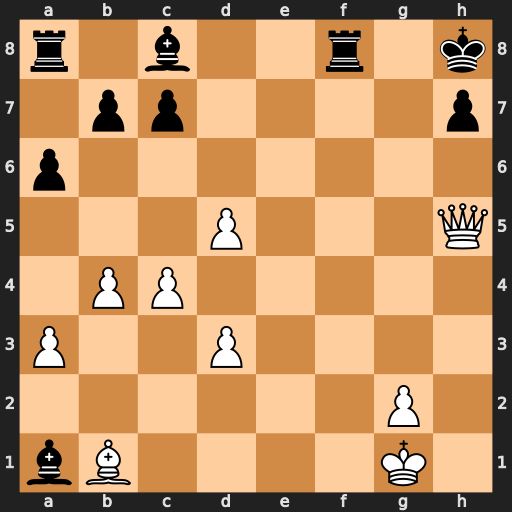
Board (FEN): r1b2r1k/1pp4p/p7/3P3Q/1PP5/P2P4/6P1/bB4K1
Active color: w
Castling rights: -
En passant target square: -
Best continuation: d4 Bxd4+ Kh2 Bf5 Bxf5